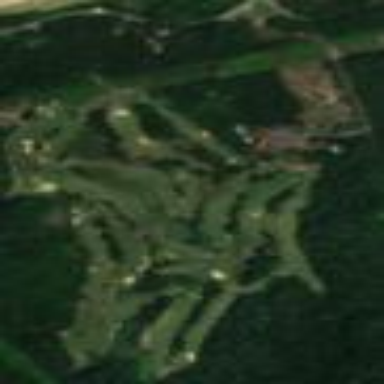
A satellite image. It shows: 18-hole golf course classified as leisure land.